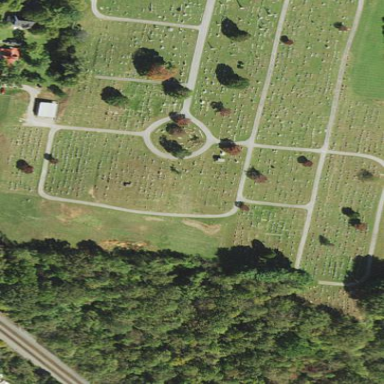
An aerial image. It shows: Cemetery.